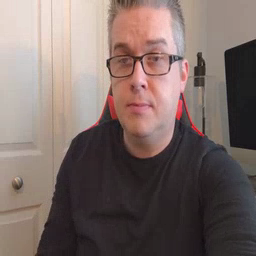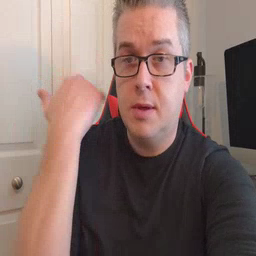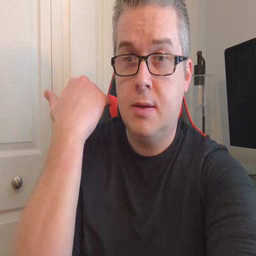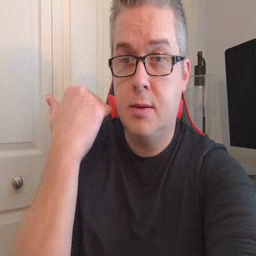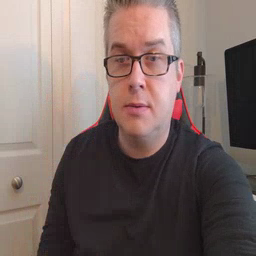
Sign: before